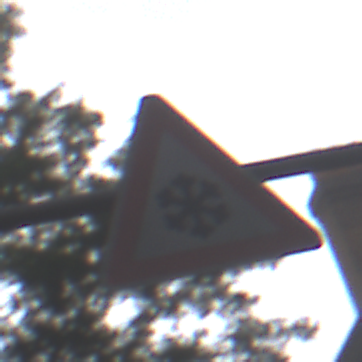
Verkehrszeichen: SchneeOderEisglaette
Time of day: MorningAfternoon
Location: Outdoor (Urban)
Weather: Overcast
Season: NotSpecified
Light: Natural